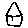
Label: house